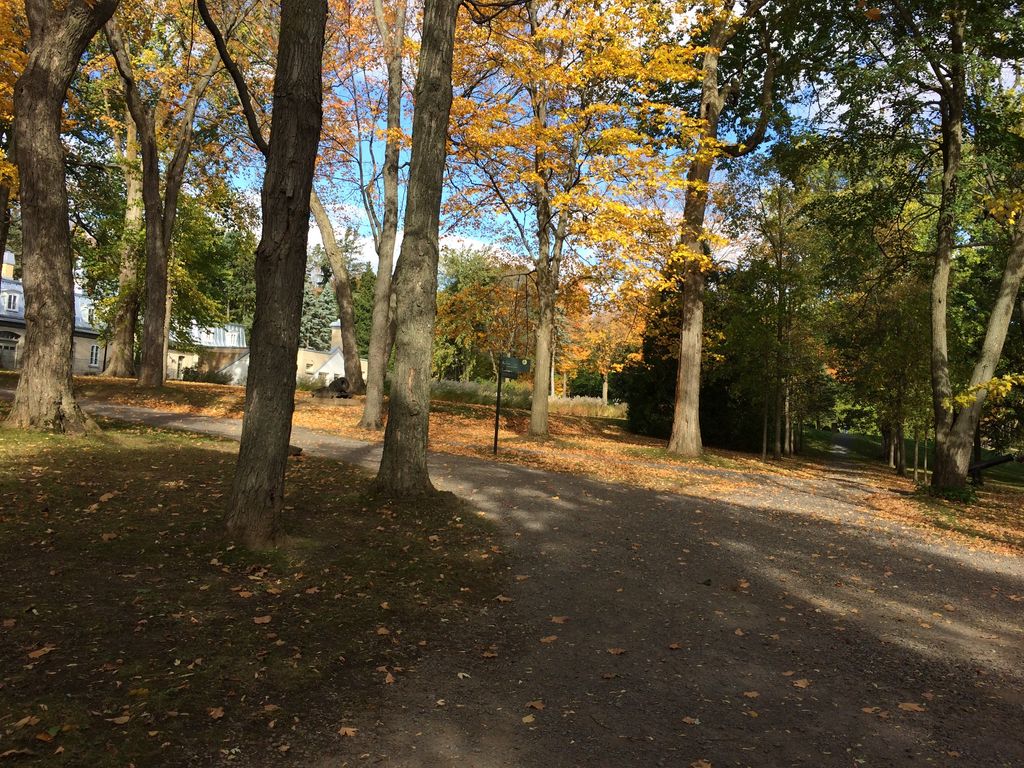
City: quebec_city